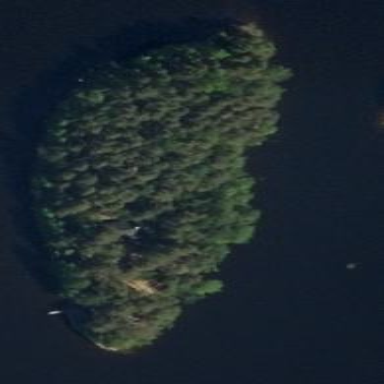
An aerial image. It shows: Islet covered with woodland.